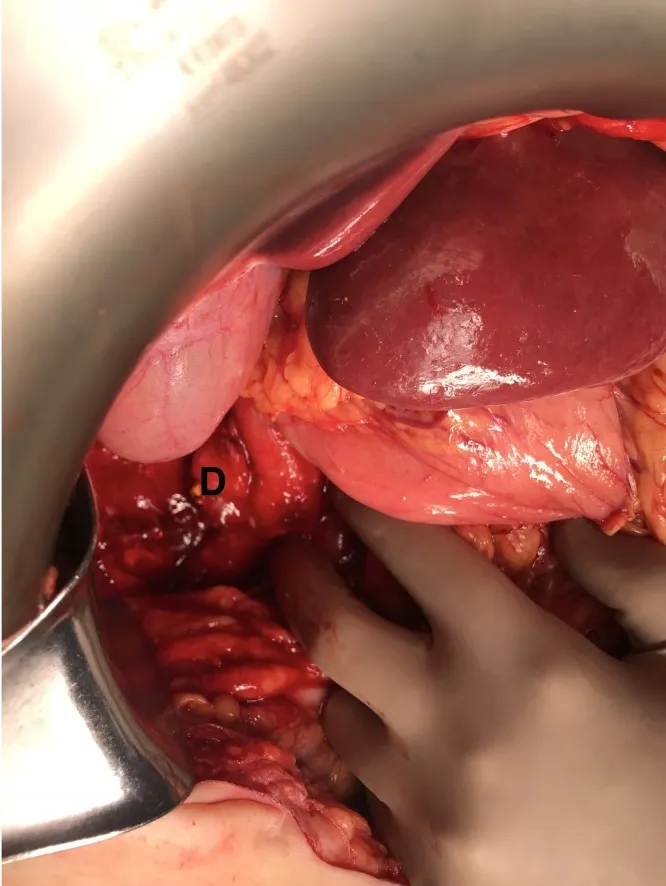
Intraoperative photo of perforated diverticulum (D) after Kocher maneuver is performed.
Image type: medical_photograph (other_medical_photograph)